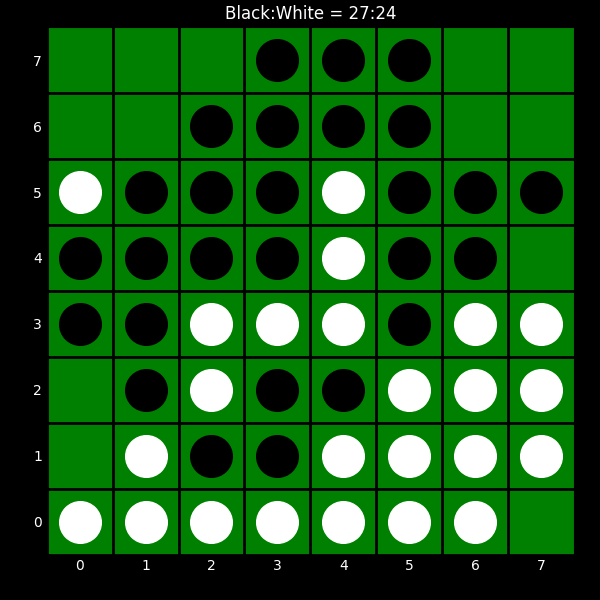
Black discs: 27
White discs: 24